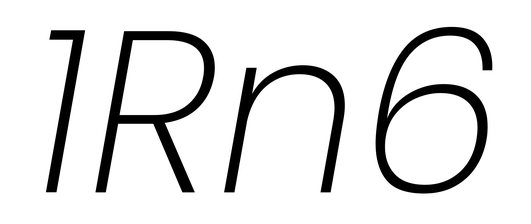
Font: Poppins-ExtraLightItalic